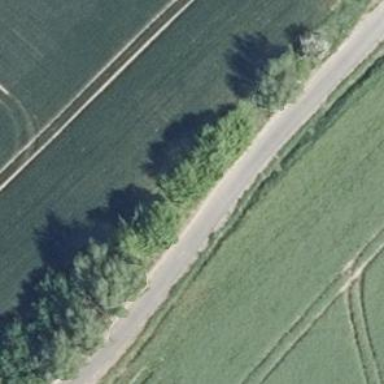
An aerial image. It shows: Row of trees in natural setting.